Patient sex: M
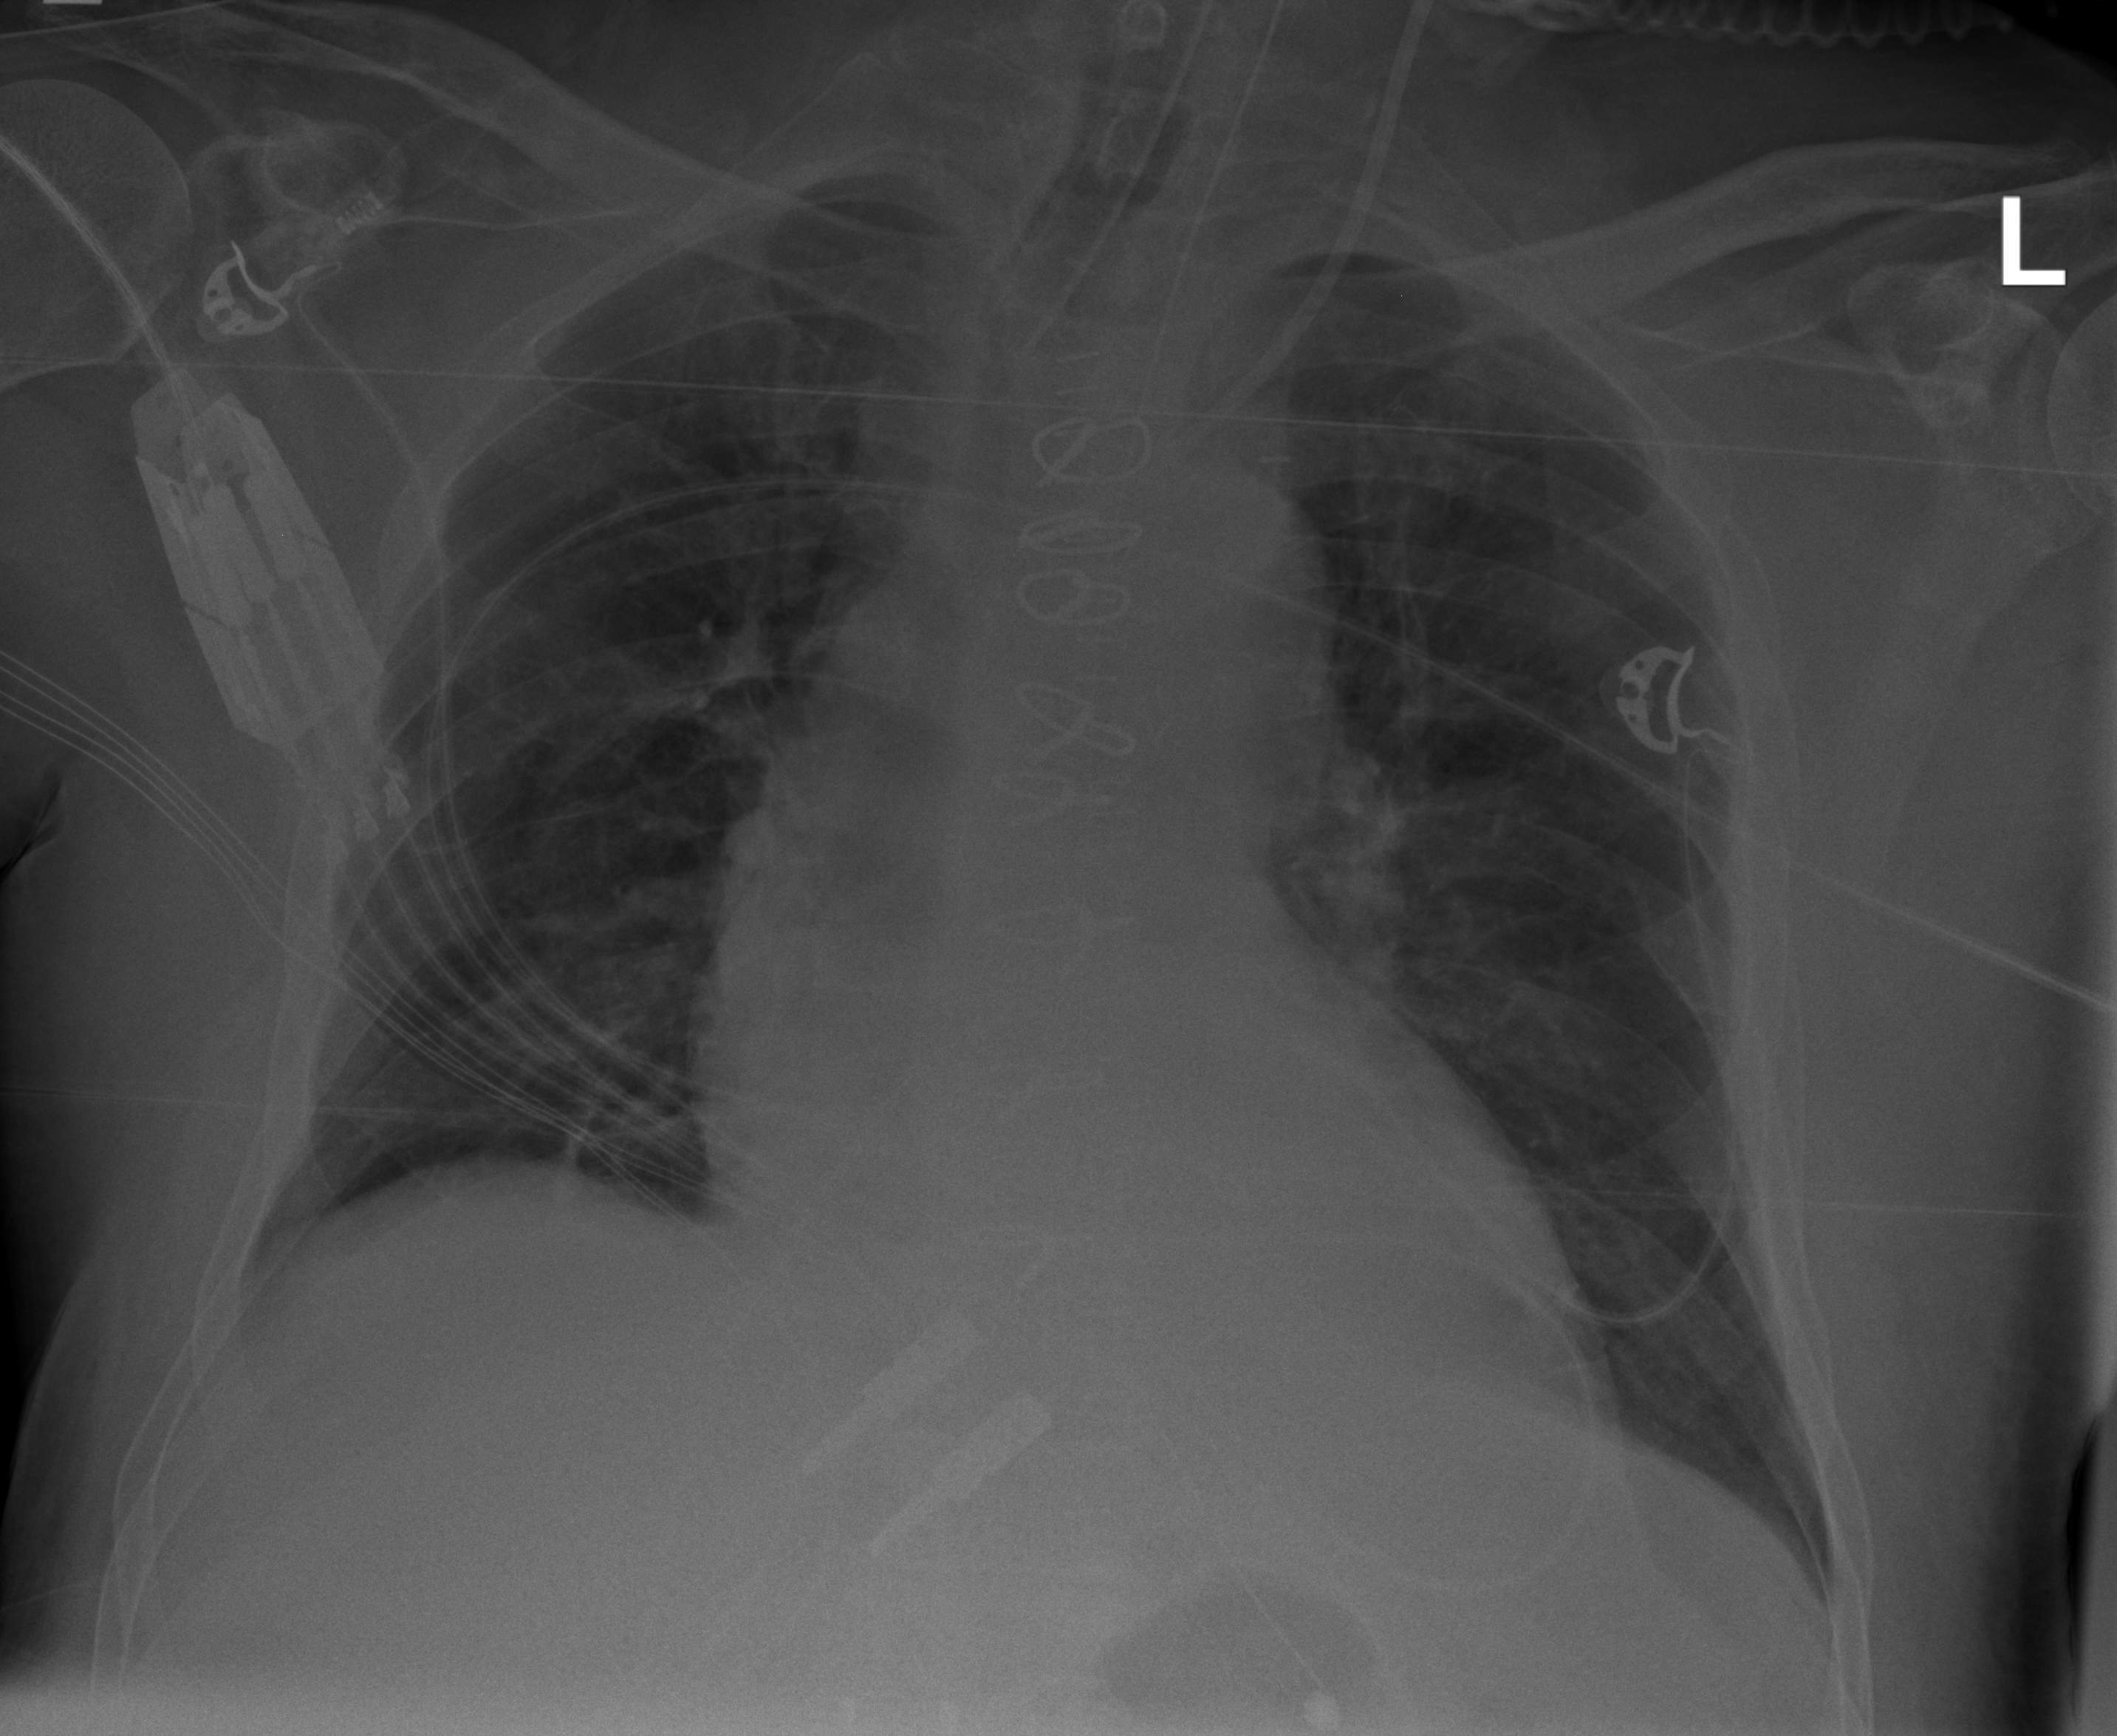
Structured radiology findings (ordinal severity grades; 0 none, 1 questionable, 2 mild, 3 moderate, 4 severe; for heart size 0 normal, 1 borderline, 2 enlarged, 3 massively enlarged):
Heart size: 2
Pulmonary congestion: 1
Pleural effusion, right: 1
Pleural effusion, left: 0
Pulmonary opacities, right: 0
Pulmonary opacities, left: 0
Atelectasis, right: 2
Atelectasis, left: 0